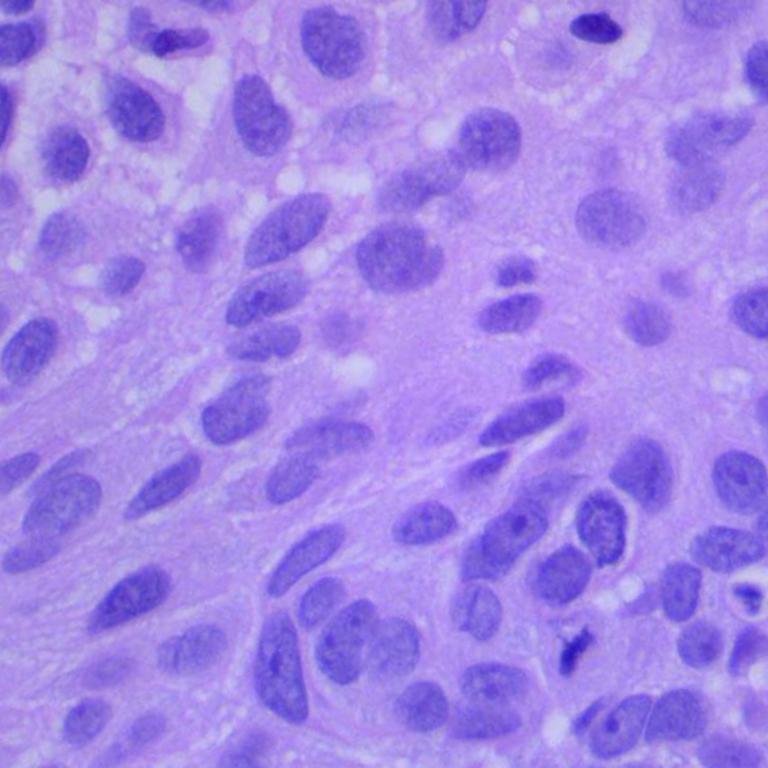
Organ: lung
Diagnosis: squamous carcinomas